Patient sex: F
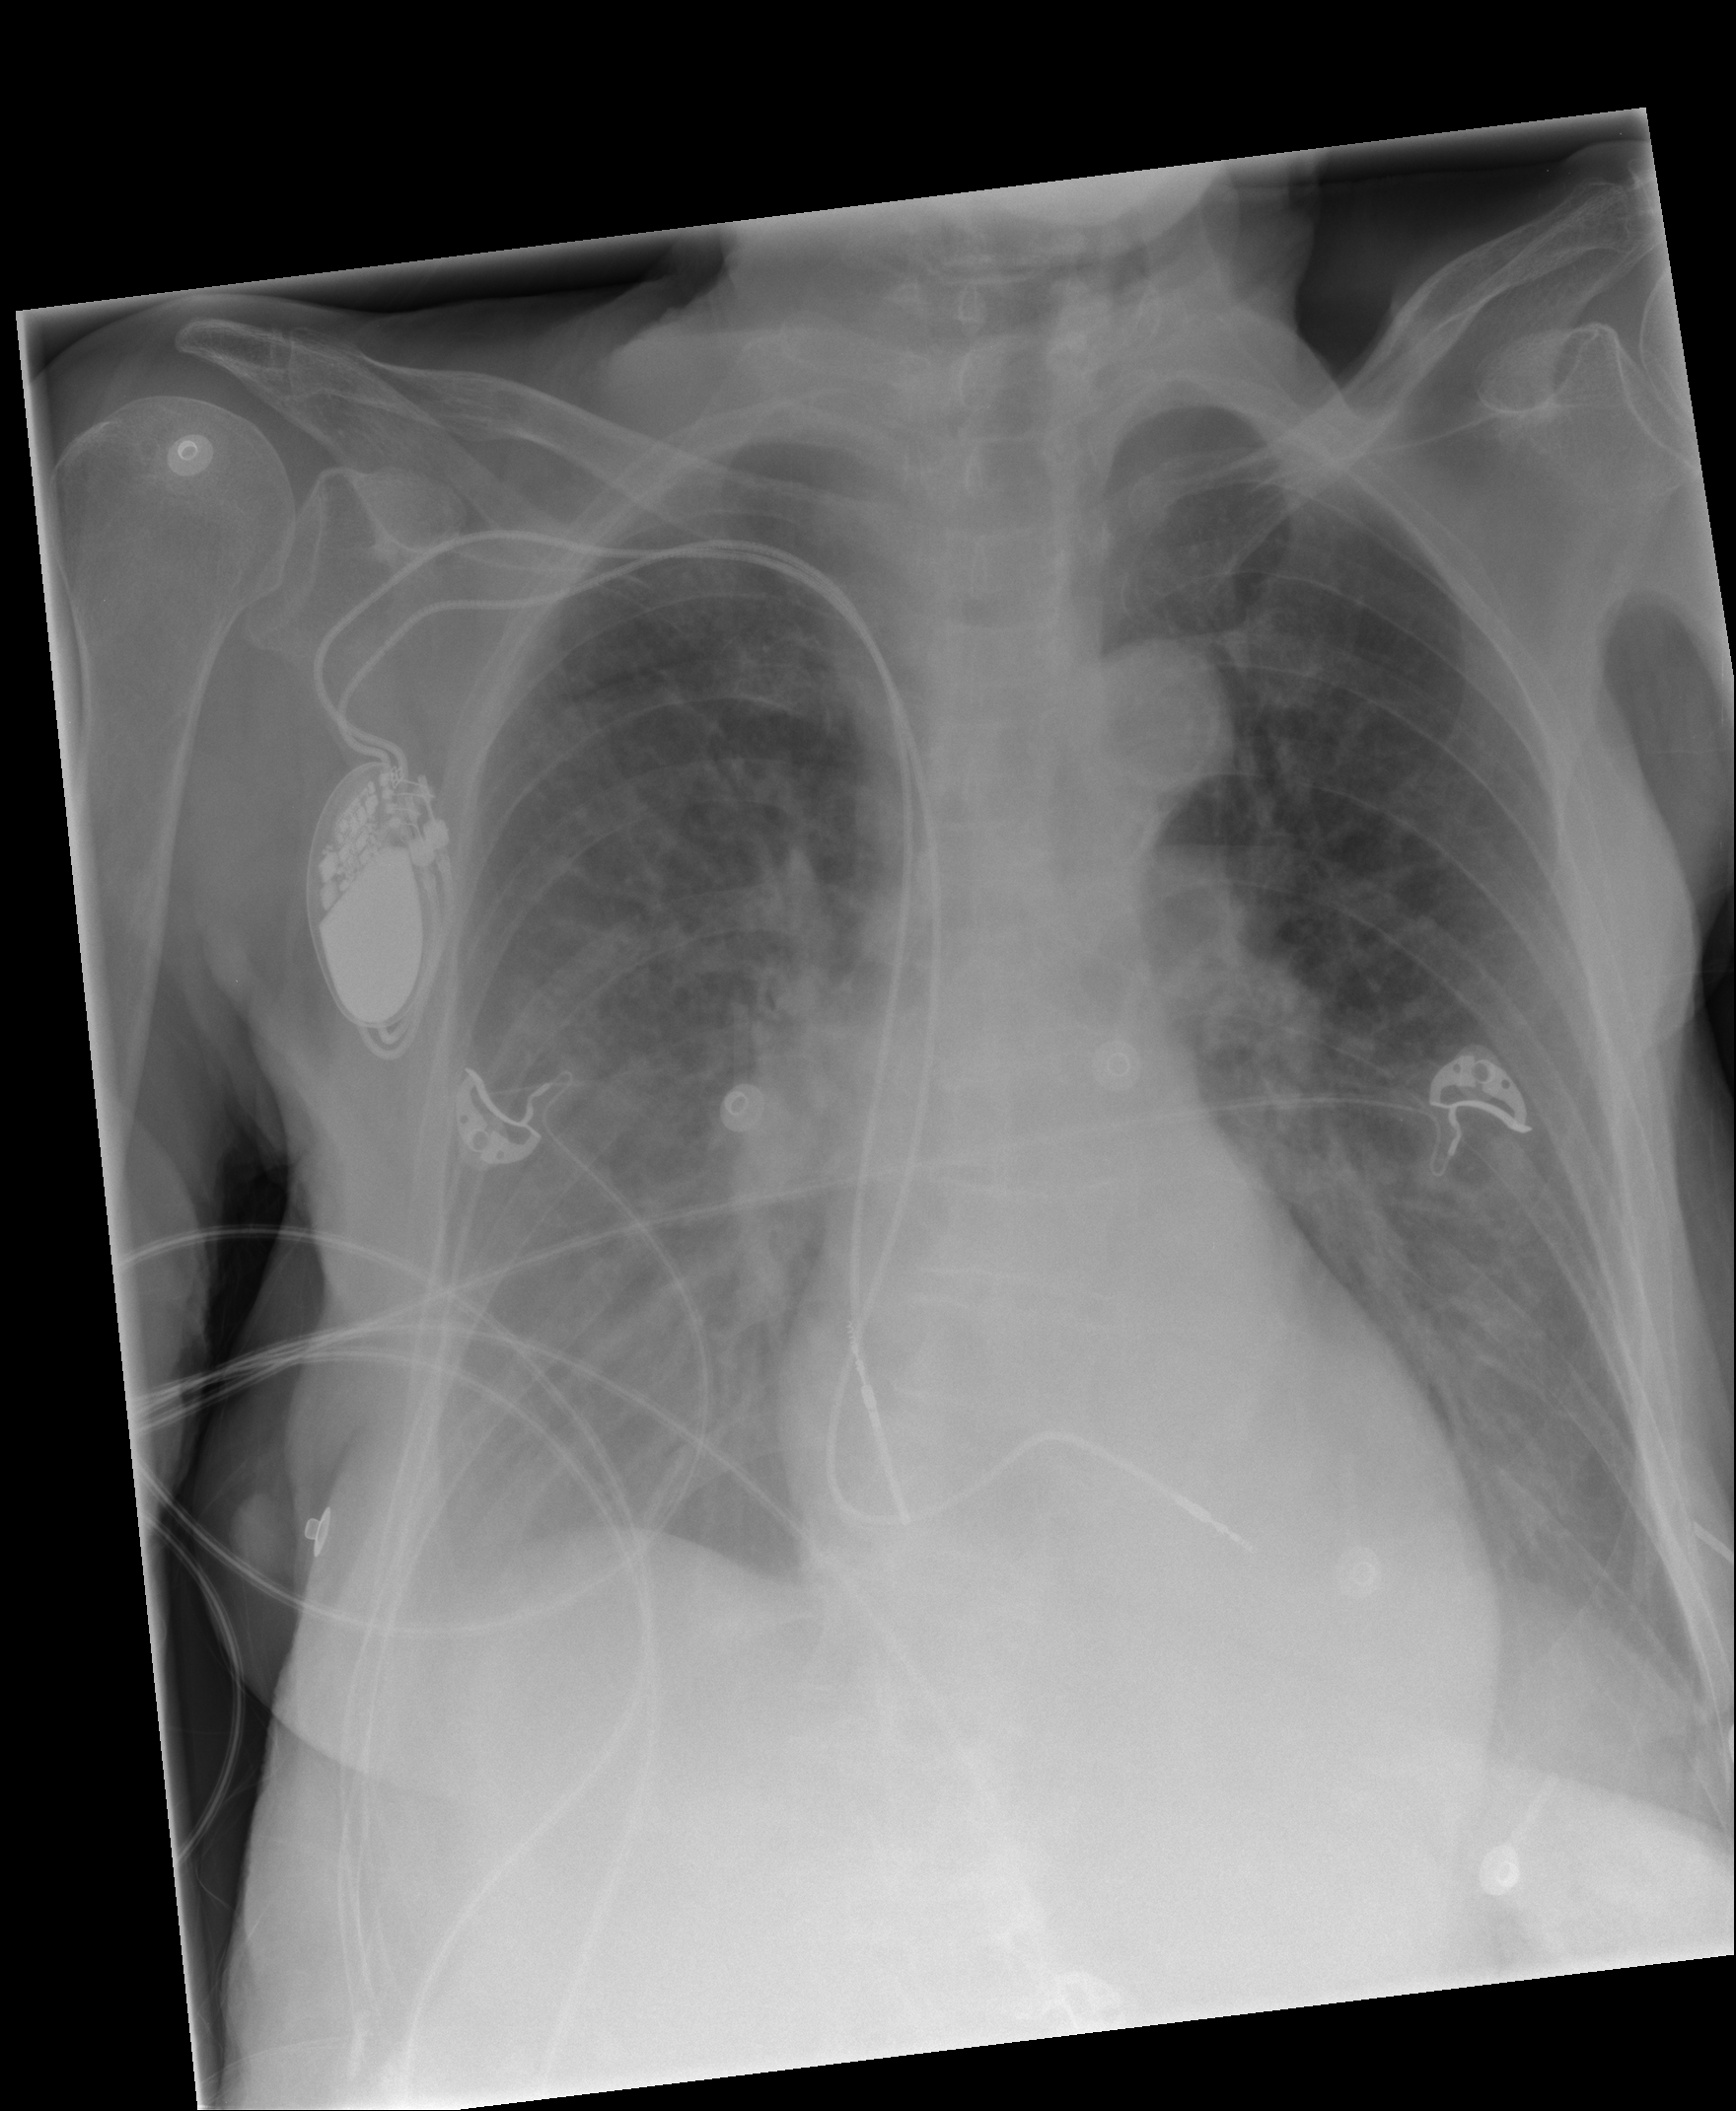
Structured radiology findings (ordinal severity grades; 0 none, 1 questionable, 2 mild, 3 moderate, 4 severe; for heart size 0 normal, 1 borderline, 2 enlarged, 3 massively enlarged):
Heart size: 0
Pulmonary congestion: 1
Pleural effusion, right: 2
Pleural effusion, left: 2
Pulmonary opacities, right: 0
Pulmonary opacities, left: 0
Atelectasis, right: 2
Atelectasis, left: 2